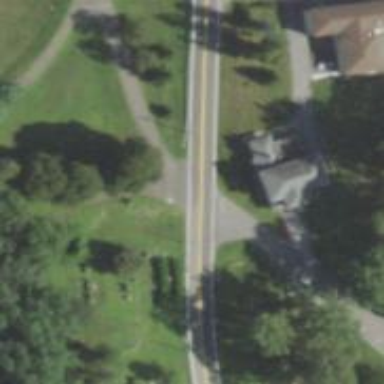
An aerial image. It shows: Road within cemetery.